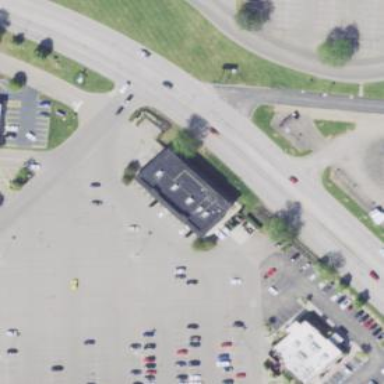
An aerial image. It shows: Retail building.